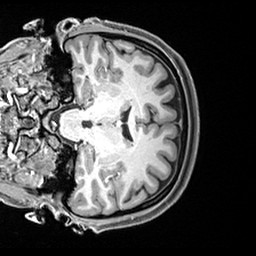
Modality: T1w
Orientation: coronal
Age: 25
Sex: female
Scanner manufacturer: siemens
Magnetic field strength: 3 T
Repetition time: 2.4 s
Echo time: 0.00217 s